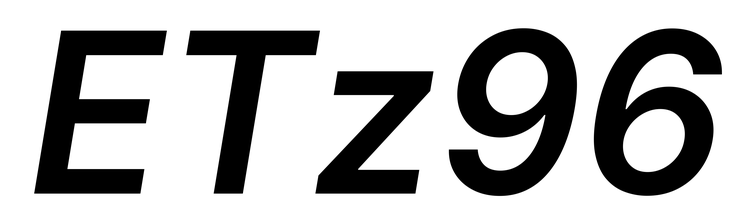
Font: Inter-Italic_SemiBold_Italic